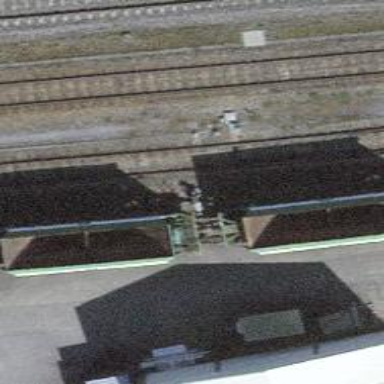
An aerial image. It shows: Single track railway in yard.